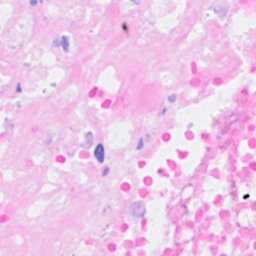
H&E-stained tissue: Breast